Field crop: maize
Growth stage: 1
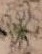
Species: salsola